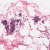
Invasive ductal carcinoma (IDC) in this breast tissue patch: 0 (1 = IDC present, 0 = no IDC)